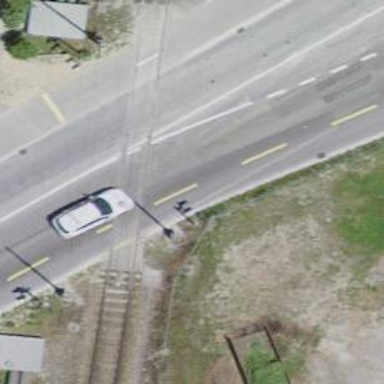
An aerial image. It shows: Level railway crossing with flashing lights. The barrier at the crossing is of the double half type.